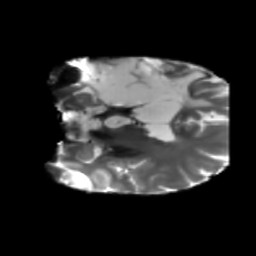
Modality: T2w
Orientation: coronal
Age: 40
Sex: male
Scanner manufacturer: siemens
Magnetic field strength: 3 T
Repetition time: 5.25 s
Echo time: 0.08 s